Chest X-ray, AP view. Patient: 48 years old, sex F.
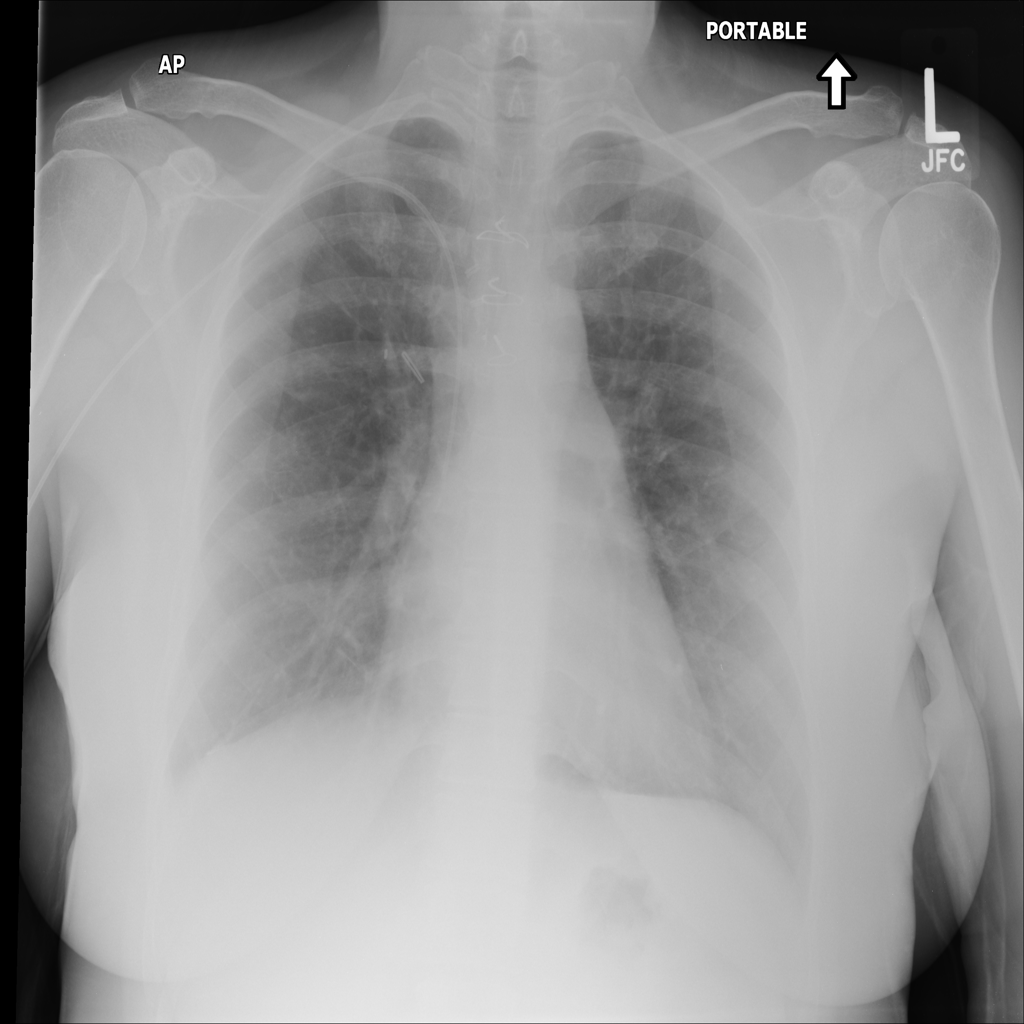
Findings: No Finding